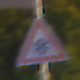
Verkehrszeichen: SchneeOderEisglaette
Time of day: Night
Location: Outdoor (Urban)
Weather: PartlyCloudy
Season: NotSpecified
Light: Natural